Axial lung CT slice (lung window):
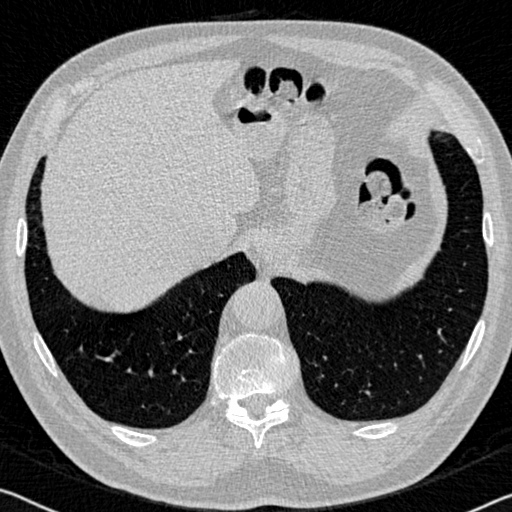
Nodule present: no